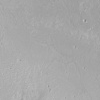
Atmospheric dust classification: not_dusty